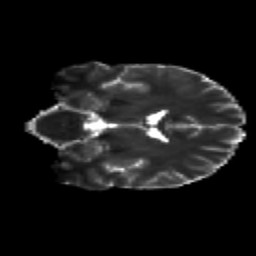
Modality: T2w
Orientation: coronal
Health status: healthy
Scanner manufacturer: siemens
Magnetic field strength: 3 T
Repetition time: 12 s
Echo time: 0.092 s